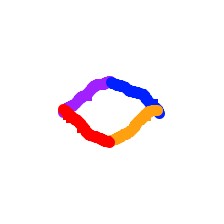
Shape: rhombus